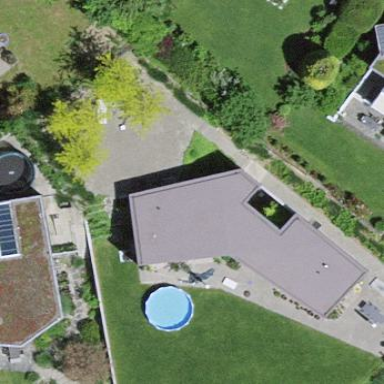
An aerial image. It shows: Detached building.